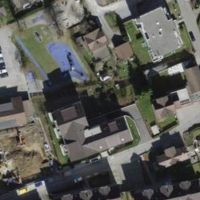
EUNIS habitat code: 54
Species observed at this site:
Fritillaria meleagris